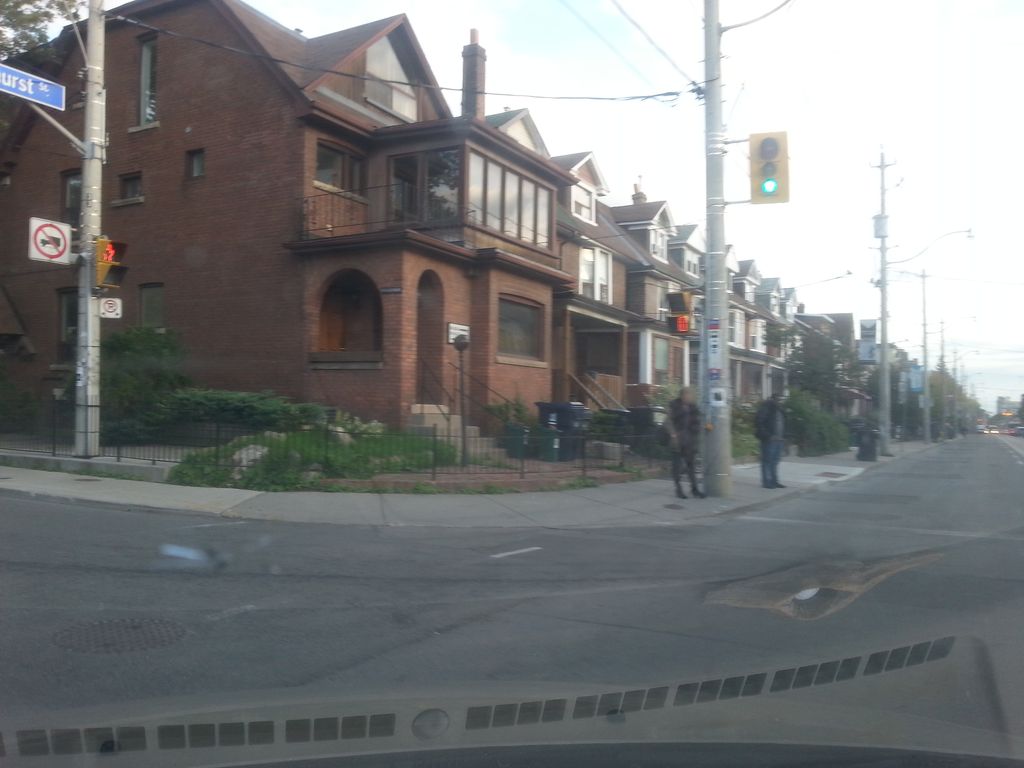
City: toronto